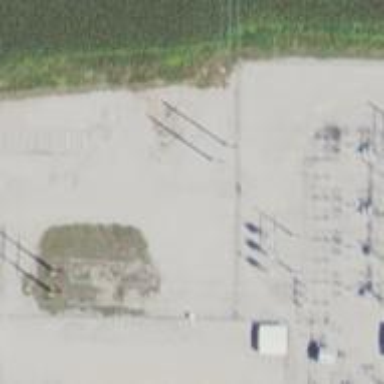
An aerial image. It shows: H-frame designed tower for power lines.